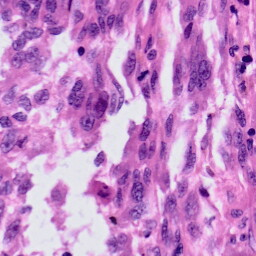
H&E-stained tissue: Skin